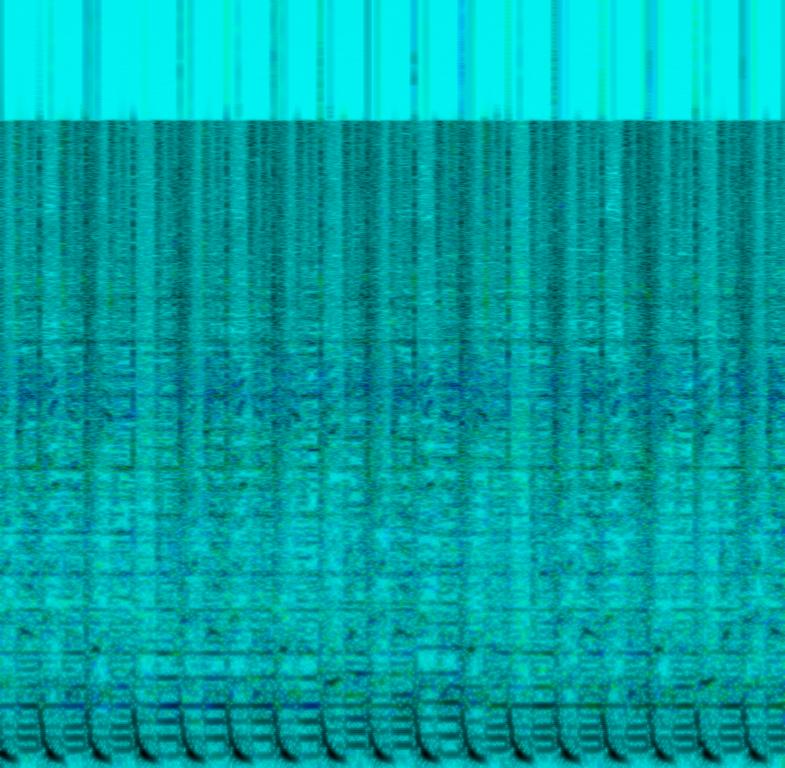
This house music features a female voice singing the main melody. This is accompanied by programmed percussion playing a simple beat. The kick is played on every count. Hand claps are played at every alternate count. The bass plays the root notes of the chords. Synth chords are played in the background. This song can be played at a club.